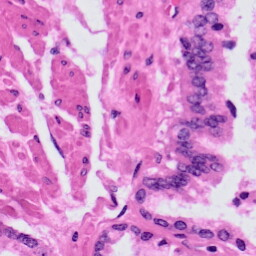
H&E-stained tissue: Prostate